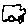
Label: car